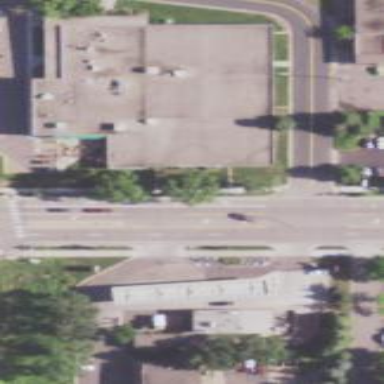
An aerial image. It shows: Building that houses bowling alley.